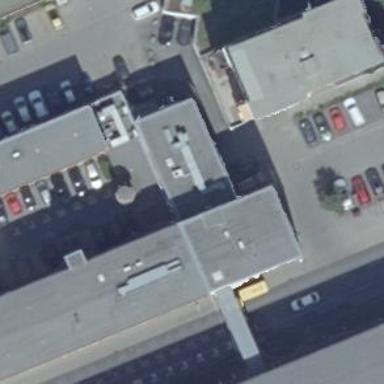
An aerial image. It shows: Part of building with flat white roof made of silver tar paper.